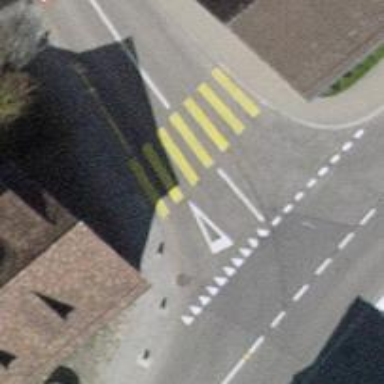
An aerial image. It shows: Uncontrolled zebra crossing on the road.